Current action and preconditions to check: trajectory_clear

Your task: For each precondition in the list above, predict whether it will hold at this action.

Consider the current scene as observed from the mobile robot's camera, and analyze the predicted future states of all dynamic agents (e.g., people, animals, vehicles, or any moving entities) within the NEXT SECOND.

IMPORTANT: Only answer "very likely" if you are absolutely certain—based on strong, clear evidence—that a dynamic agent will violate the precondition in the predicted future state. Do NOT answer "very likely" for unlikely, ambiguous, or low-probability risks.

Ask yourself for each precondition: Is there a high probability, with clear and convincing evidence, that the predicted future states of any dynamic agent will interfere with the predicted future state of the currently executing action within the NEXT SECOND, causing that precondition to fail?

Assess the risk level based on these predictions. Use "likely" or "very likely" if motions create a clear risk of interference.

Use "neutral" or "improbable" if agents are nearby but their predicted paths are clearly diverging or non-conflicting.

Failure Risk Categories: "very improbable", "improbable", "neutral", "likely", "very likely"

Answer Format: Output ONLY the probability_of_failure value from these categories: "very improbable", "improbable", "neutral", "likely", "very likely"

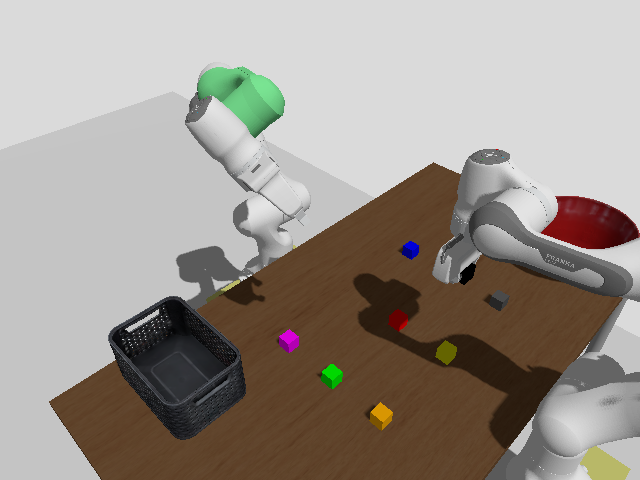

Answer: very improbable